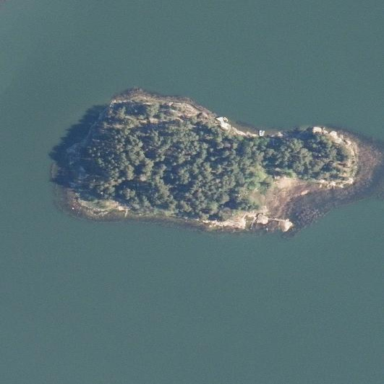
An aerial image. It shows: Islet located along the natural coastline.